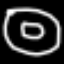
Label: donut